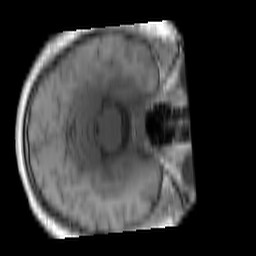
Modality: T1w
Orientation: axial
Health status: ill
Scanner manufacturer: siemens
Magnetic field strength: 3 T
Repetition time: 0.4 s
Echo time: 0.00246 s